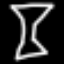
Label: hourglass